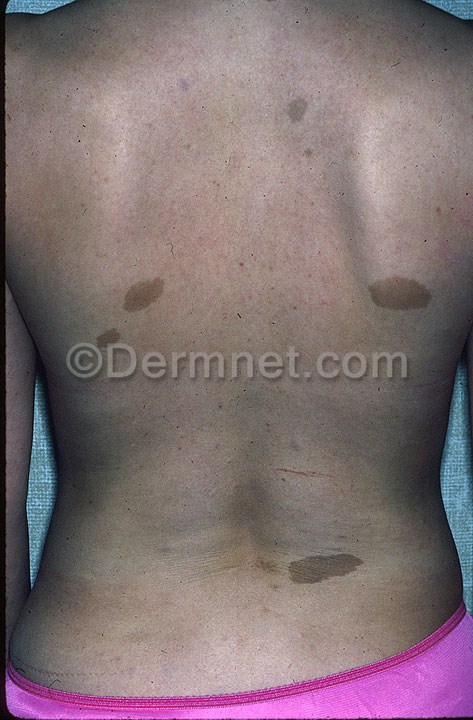
Disease: Systemic Disease